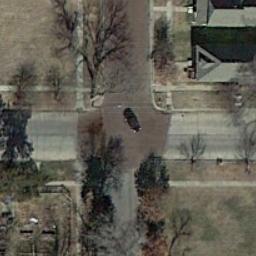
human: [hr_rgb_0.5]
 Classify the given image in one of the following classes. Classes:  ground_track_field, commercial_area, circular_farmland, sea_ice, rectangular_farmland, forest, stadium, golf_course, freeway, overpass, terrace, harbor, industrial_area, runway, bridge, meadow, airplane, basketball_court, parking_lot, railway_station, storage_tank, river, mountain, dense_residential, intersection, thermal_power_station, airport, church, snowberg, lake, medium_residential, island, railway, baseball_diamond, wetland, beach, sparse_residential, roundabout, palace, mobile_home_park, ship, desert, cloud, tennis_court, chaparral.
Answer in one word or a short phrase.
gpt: intersection